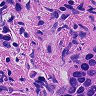
Metastatic tissue present: yes